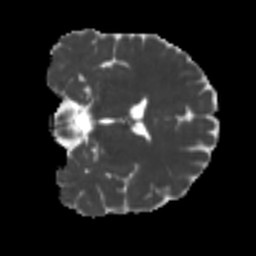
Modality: MD
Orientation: coronal
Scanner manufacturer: siemens
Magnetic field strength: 3 T
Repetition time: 4 s
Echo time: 0.0594 s